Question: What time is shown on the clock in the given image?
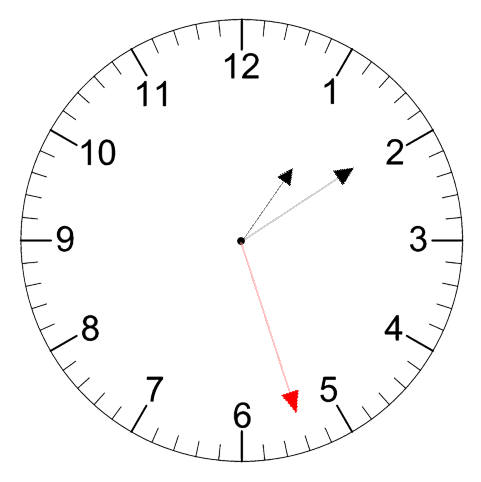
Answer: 01:09:27